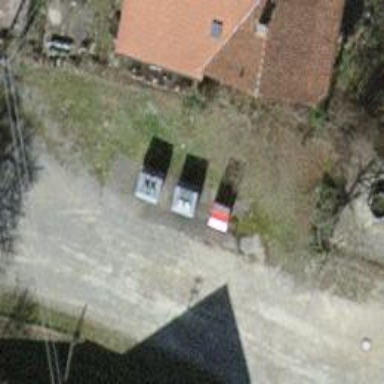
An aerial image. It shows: Recycling container at amenity designated for recycling.